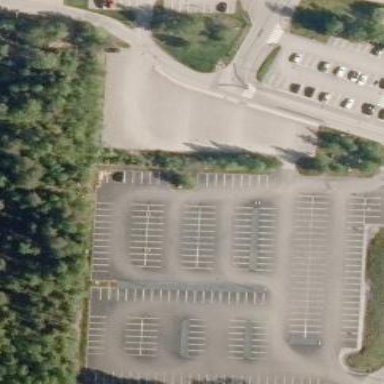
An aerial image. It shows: Unpaved surface parking area.